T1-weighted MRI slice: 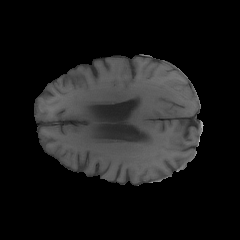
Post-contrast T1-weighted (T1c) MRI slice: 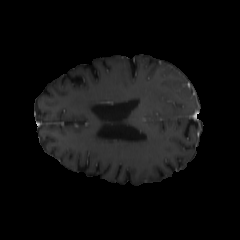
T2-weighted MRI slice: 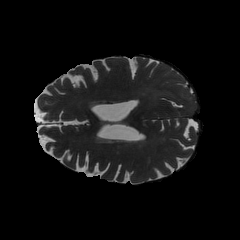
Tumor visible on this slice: yes